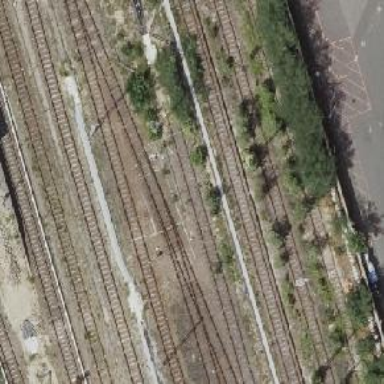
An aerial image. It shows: Railway spur service.